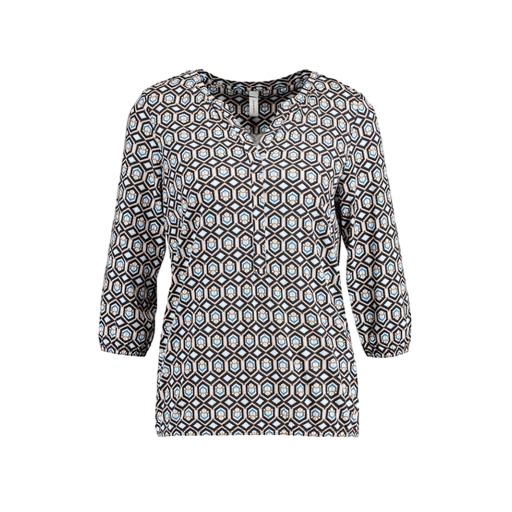
black geo-print t-shirt only macy, blue geo modern henley blouse, blue geometric-print shirt, white background